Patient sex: M
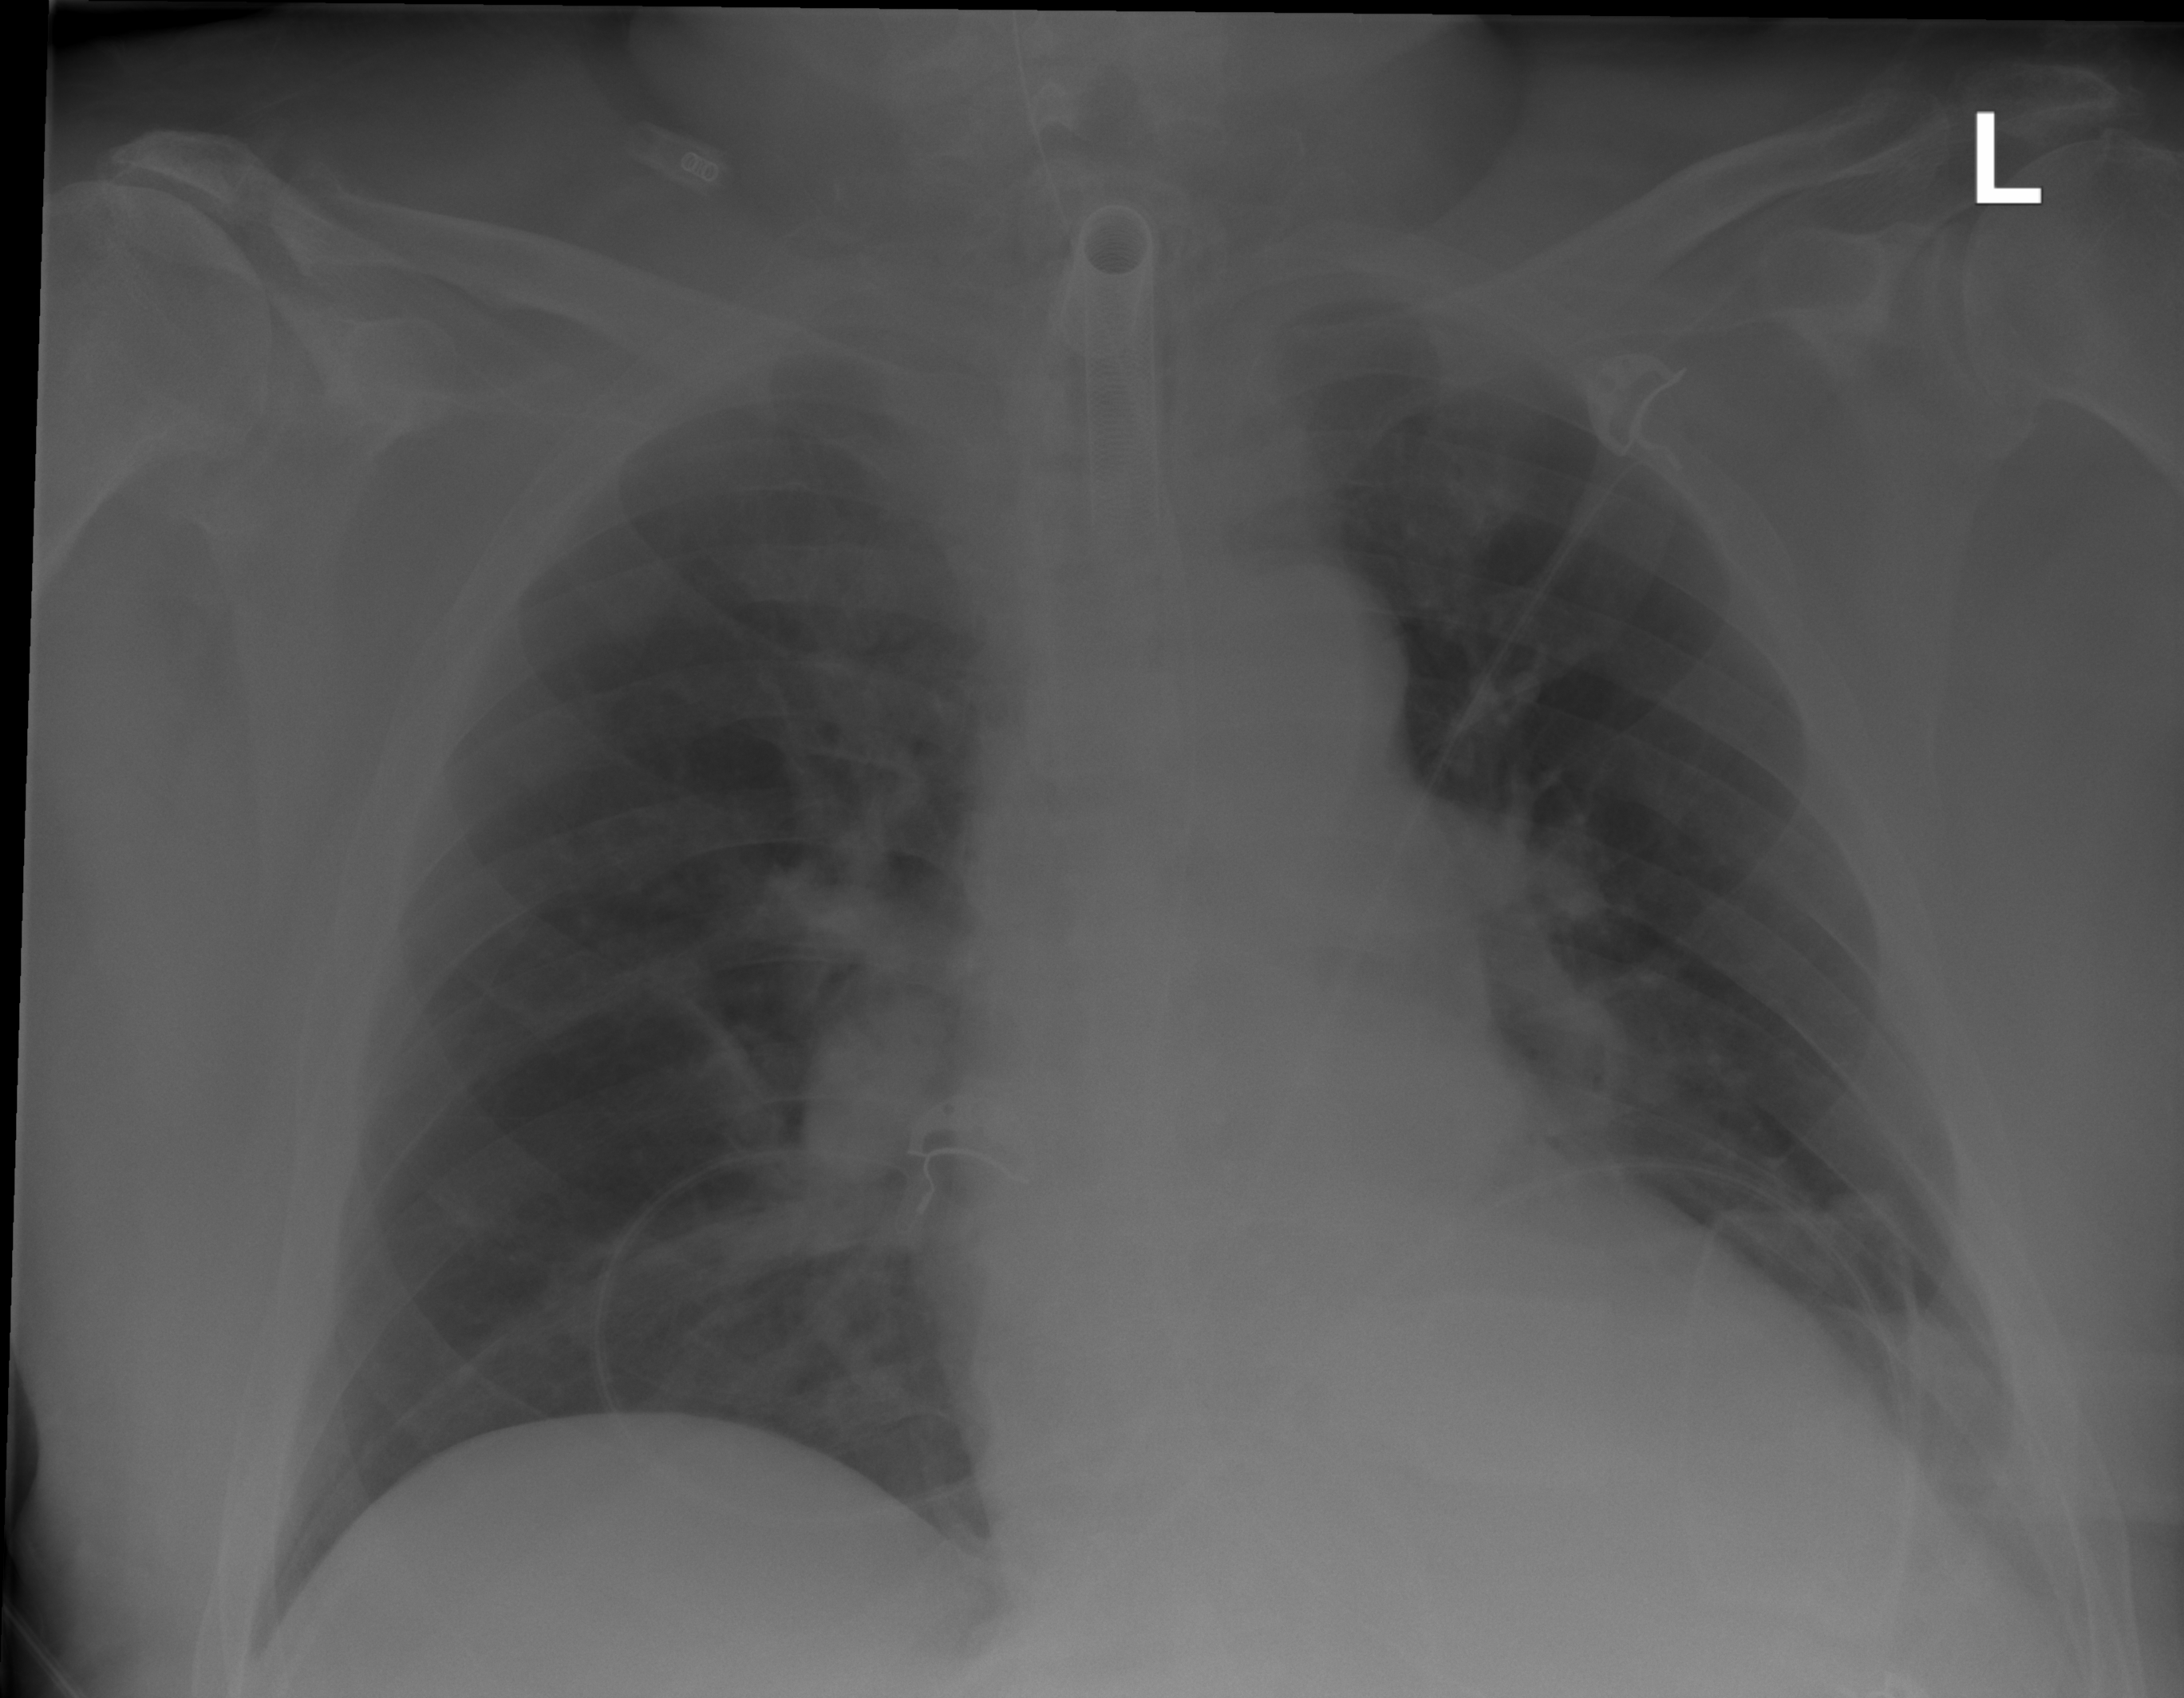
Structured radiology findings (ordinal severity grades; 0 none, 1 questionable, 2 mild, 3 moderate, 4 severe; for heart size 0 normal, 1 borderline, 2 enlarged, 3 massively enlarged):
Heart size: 1
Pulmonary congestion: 2
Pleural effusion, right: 0
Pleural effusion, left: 0
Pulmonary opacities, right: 0
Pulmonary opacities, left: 0
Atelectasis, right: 0
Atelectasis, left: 0